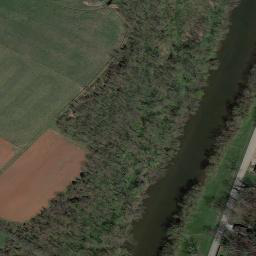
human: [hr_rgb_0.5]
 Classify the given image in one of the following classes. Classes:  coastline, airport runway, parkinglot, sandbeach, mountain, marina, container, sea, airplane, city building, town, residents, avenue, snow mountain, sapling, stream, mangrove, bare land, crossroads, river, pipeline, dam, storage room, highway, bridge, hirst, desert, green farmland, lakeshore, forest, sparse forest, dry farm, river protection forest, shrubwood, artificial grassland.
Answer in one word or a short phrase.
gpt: river